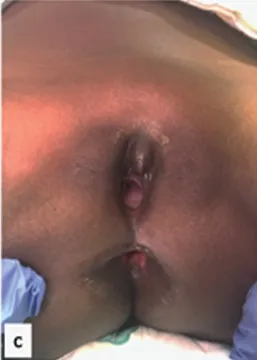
The three perineal injuries at EUA after the perineal repair was performed. Case 3. EUA, examination under anesthesia.
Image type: medical_photograph (other_medical_photograph)